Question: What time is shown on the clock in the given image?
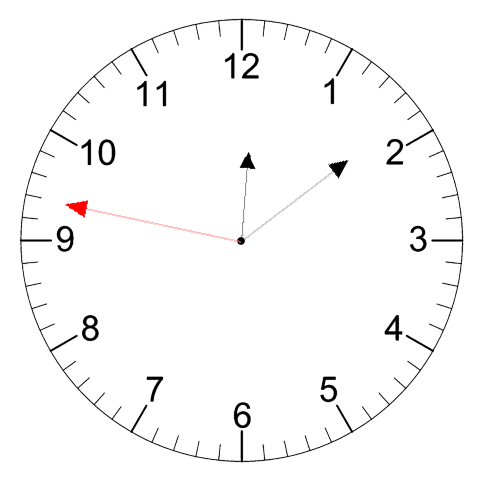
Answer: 12:08:47